Aerial crown-view tile of a tropical tree (Barro Colorado Island, Panama), acquired 20250414:
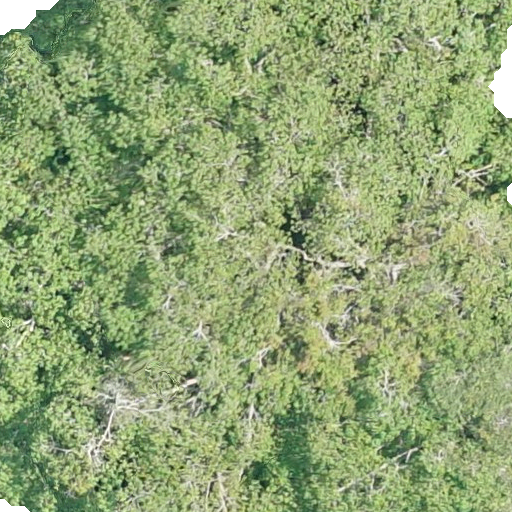
Species: Hura crepitans
GBIF accepted scientific name: Hura crepitans
Crown area: 583.485 m²